Question: I can't seem to get my home page adjacent to the navbar on the left side first column. I've created a home page which is under the navbar section but should be on the right of it. I've tried adding a container but that didn't work. Any advise on how I can do that? The output should be navbar on left side and content on the right side.
---
HOME PAGE
'''
{% extends 'layout.html' %}
{% block body %}
<div class="jumbotron text-center">
<h1>Welcome To myStocks Page</h1>
<p class="lead">This application is built on the Python Flask framework</p>
</div>
{% endblock %}
'''
LAYOUT
'''
<!doctype html>
<html>
<head>
<meta charset="utf-8">
<title>Stocks</title>
<link rel="stylesheet" href="https://stackpath.bootstrapcdn.com/bootstrap/4.3.1/css/bootstrap.min.css"stylesheet"
</head>
<body>
{% include 'includes/_dashboard.html' %}
<div class="container">{% block body %}{% endblock %}</div>
<script src="https://stackpath.bootstrapcdn.com/bootstrap/4.3.1/js/bootstrap.min.js"></script>
</body>
'''
##

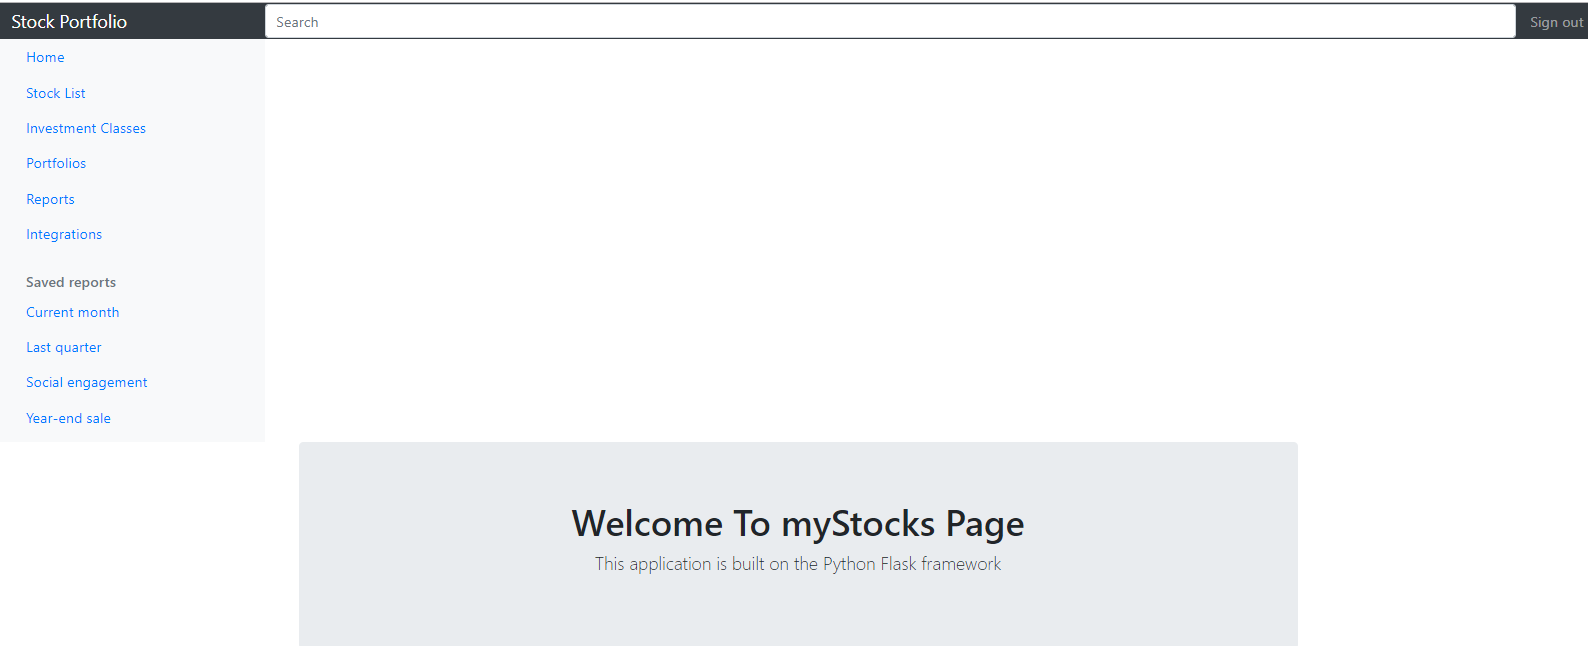
Answer: You might be under the misapprehension that the order of the elements will determine whether they are displayed to the left or right. This is not always the case.
Also, Includes are bit tricky, because you don't really see the full code in one place. Either you must mentally imagine it, or you can temporarily stick the code all together, and then break it back apart (into includes) later on. That last method might be a good idea for you as you are building the page. It might take less time to build it, then divide it, than to troubleshoot as you go.
What I am saying is that this:
'''
{% include 'includes/_dashboard.html' %}
<div class="container">{% block body %}{% endblock %}</div>
'''
does not put the dashboard on the left.
It looks like you are using bootstrap with your flask project, so perhaps you should review a few bootstrap tutorials on building a page with a left-side navigation dashboard - there are many to choose from, just google. <URL>
My suggestion, though, is to build your flask/jinja template as a single template page, then break it up later. Or at least do the basic scaffolding first, then break it up as you fine-tune it.
### Flexbox Flexbox Flexbox...
Bootstrap4 uses flexbox, which is amazing for layout. In fact, it is so important that the core difference between Bootstrap3 and Bootstrap4 was moving from floats to flexbox for layout. If you invest 30 mins into learning it, you will be so impressed that you will want to buy yourself a beer for having done so.
<URL> is a good flexbox cheat sheet.
### CSSGrid
Just as flexbox comes along, so does <URL> to be useful to you. In fact, start here.